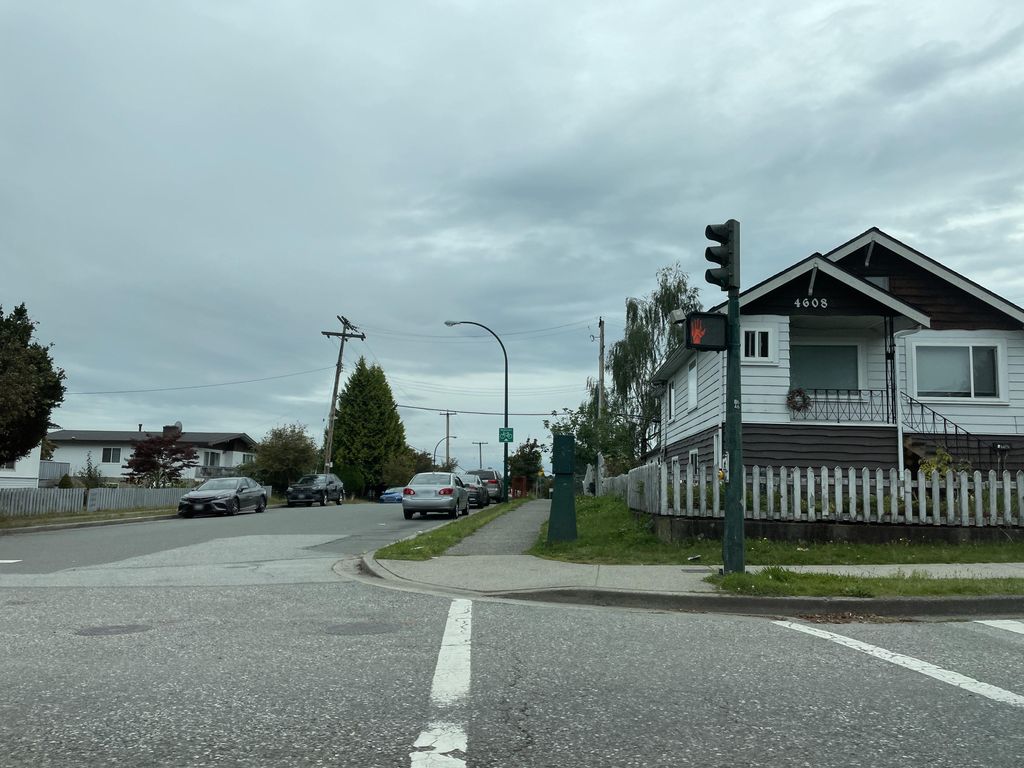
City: vancouver